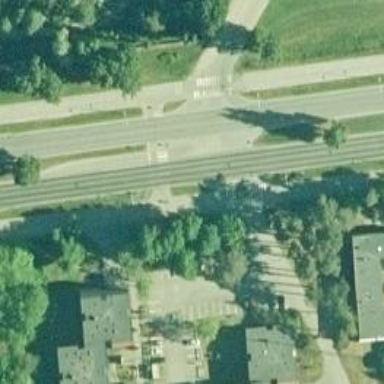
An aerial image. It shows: Marked crossing on the road.